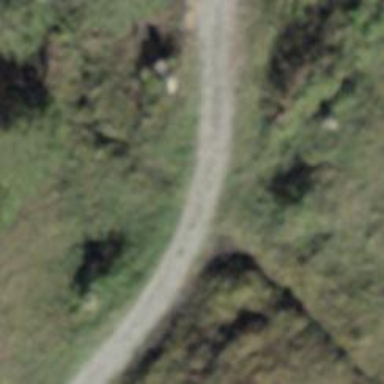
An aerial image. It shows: Path with excellent trail visibility.